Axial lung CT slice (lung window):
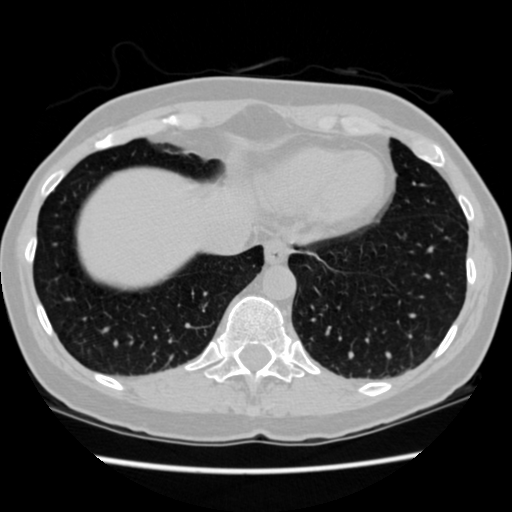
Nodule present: no